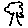
Label: tree